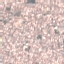
Land use / land cover class: Residential